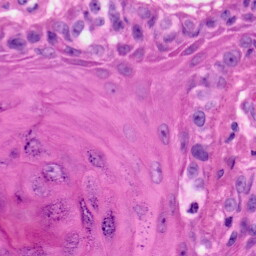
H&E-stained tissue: Skin